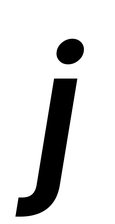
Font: Inter-Italic_SemiBold_Italic